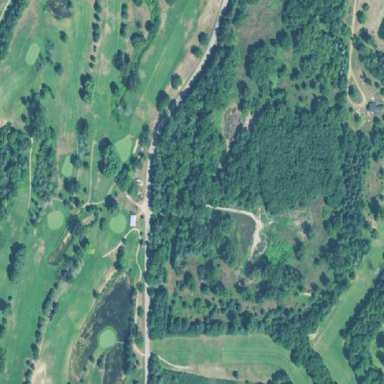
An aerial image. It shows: Golf course surrounded by greenery.